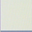
Piece: xx